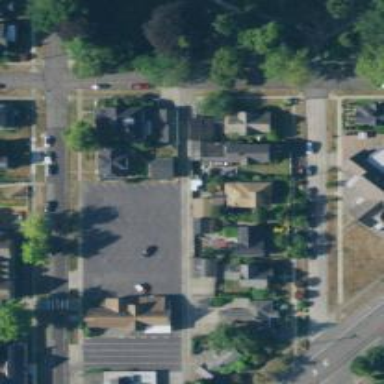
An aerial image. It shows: Alley classified as service road.